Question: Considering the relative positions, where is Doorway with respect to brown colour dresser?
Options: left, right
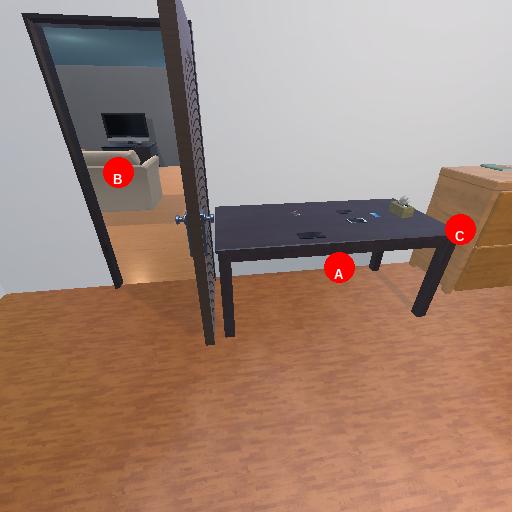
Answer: left